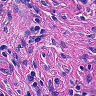
Metastatic tissue present: yes